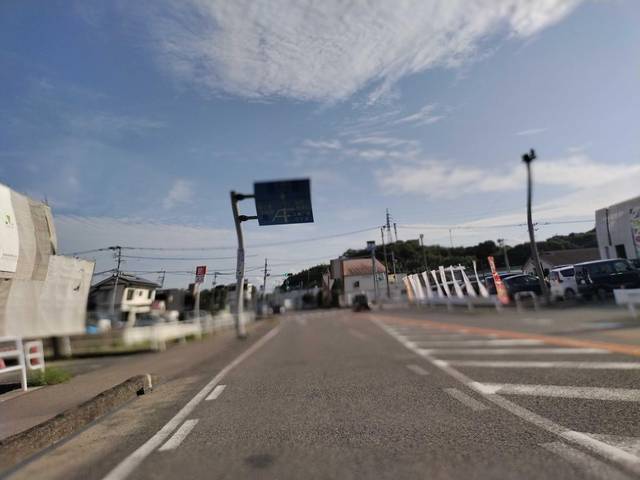
Region: Japan
Coordinates: 32.59, 130.43